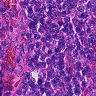
Metastatic tissue present: no